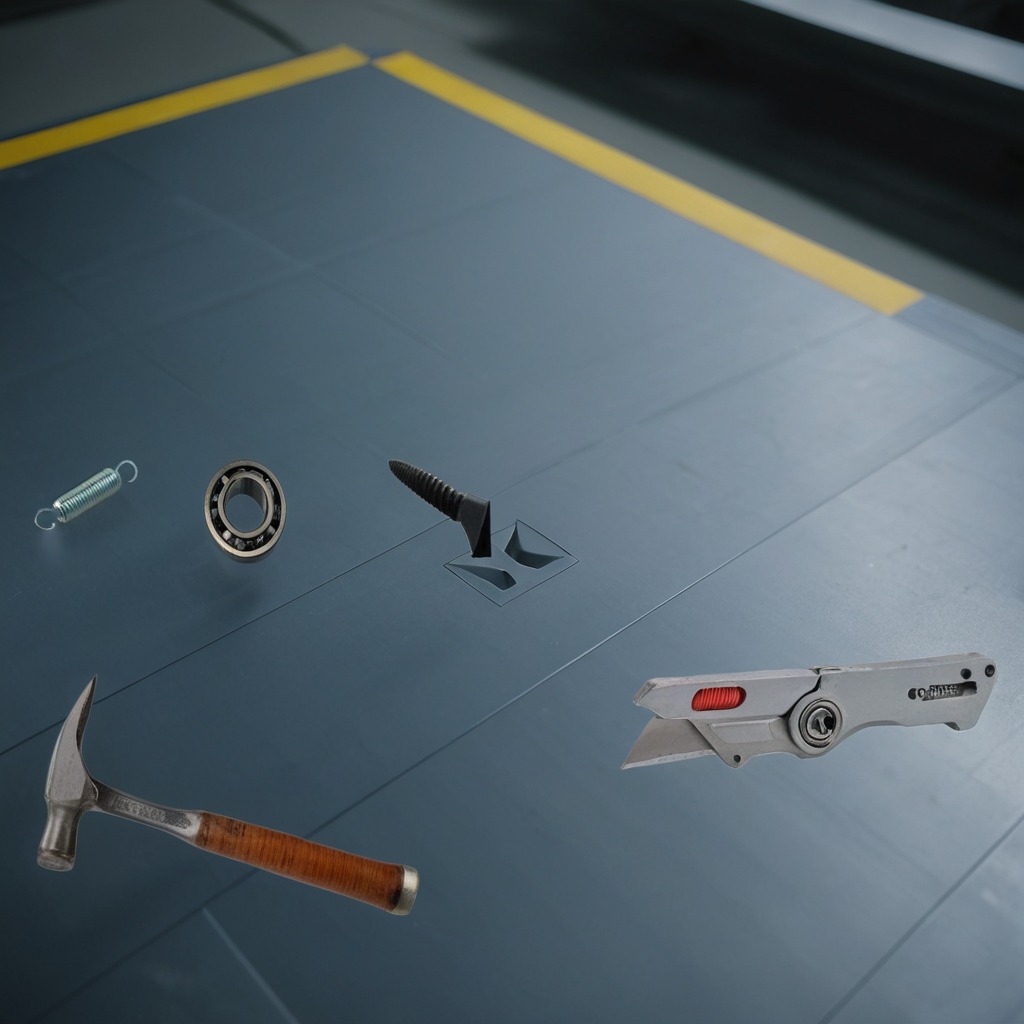
A metal ball bearing, a utility knife, a metal machine screw, a hammer, and a coiled metal spring are lying on the toolbox surface.